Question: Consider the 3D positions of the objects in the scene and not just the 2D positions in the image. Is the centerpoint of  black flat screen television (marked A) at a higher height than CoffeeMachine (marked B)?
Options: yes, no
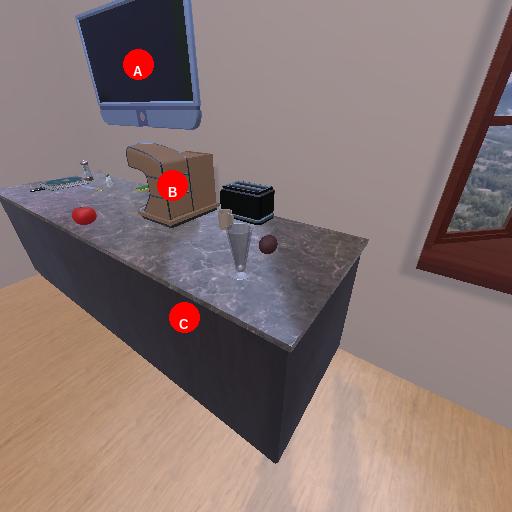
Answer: yes